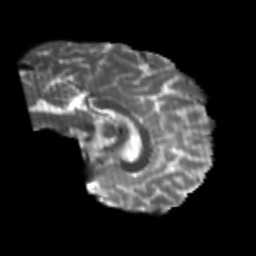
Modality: T2w
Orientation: sagittal
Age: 24
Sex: female
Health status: healthy
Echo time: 0.074 s